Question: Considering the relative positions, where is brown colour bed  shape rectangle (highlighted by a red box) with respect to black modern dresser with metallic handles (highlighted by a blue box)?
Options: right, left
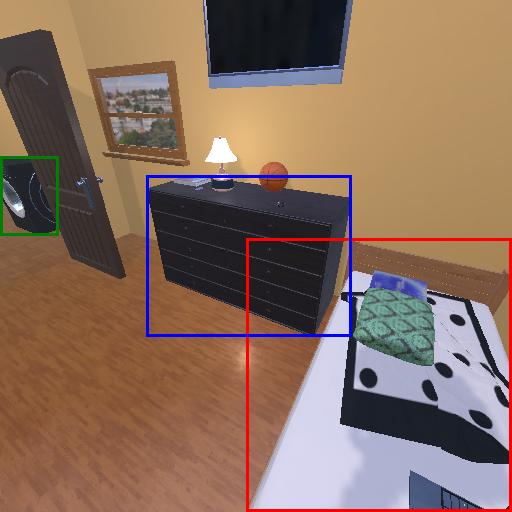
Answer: right